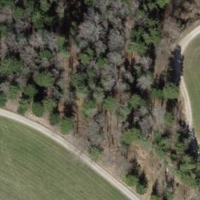
EUNIS habitat code: 43
Species observed at this site:
Cephalanthera longifolia